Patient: sex M, age 35
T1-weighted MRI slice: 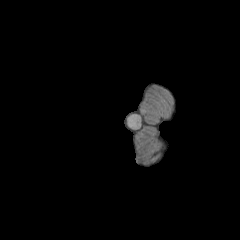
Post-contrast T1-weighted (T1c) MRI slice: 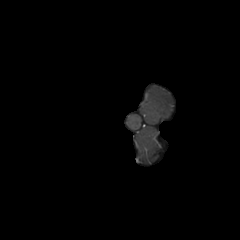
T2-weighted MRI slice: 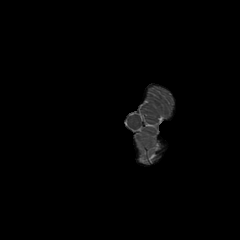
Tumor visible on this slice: no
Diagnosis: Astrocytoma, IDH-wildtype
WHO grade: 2